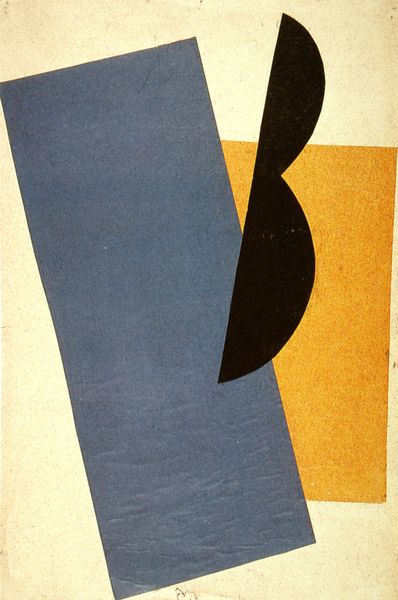
Titel: Komposition
Künstler: Ljubow Popowa
Institution: (Privatsammlung)
Schlagwörter: blau, dunkel, gemälde, weiß, gelb, komposition, kubismus, ocker, bewegung, grau, hell, hintergrund, orange, schwarz, vordergrund, beige, hochformat, malerei, muster, falten, felder, drei, blatt, schräg, rund, papier, bogen, moderne, russland, abstrakt, farben, fläche, flächen, modern, farbe, formen, monochrom, vergilbt, linien, figuren, streng, gerade, streifen, geneigt, collage, rechtecke, bögen, kante, kurven, eckig, rechteck, form, dynamik, kasten, halbkreis, geometrisch, eck, struktur, konstruktion, richtung, diagonale, graublau, geln, schief, kanten, geometrie, quadrat, viereck, blauer reiter, neigung, geraden, kandinsky, konstruktivismus, avantgarde, russisch, aufbau, winkel, halbkreise, übereinander, kästen, blöcke, segmente, überlagerung, kreissegmente, überlagert, über, suprematismus, collag, überlappend, forman, schnittflächen, geormatrisch, strukturalismus, b, kandynsky, avangarde, gersde, ecollag, lkästen, teilkreise, brustähnlich